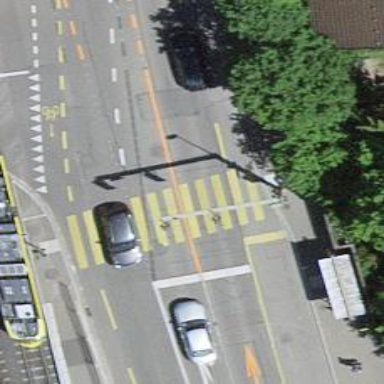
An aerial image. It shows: Road with traffic signals at the crossing.